Question: I've a problem with Chrome on some computers :
- - <URL>

This problem is not reproductible with Firefox or IE.
Can you help?
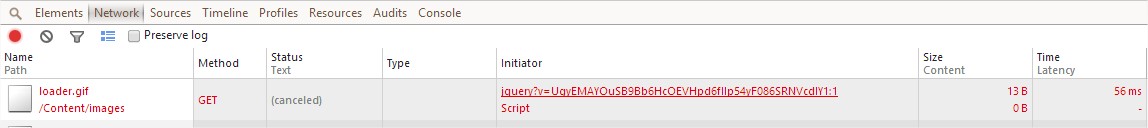
Answer: Make shure that your content expiration is disabled on the server. ie, for a microsoft IIS server, right click on the website and uncheck the content expiration button.